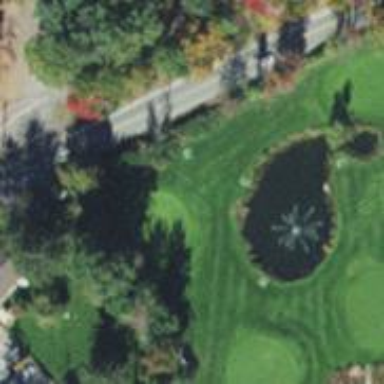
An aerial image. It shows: Golf tee.